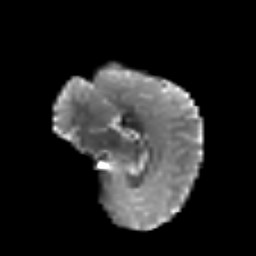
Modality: T2w
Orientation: sagittal
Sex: male
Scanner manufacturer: siemens
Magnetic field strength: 3 T
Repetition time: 5 s
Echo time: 0.071 s